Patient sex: M
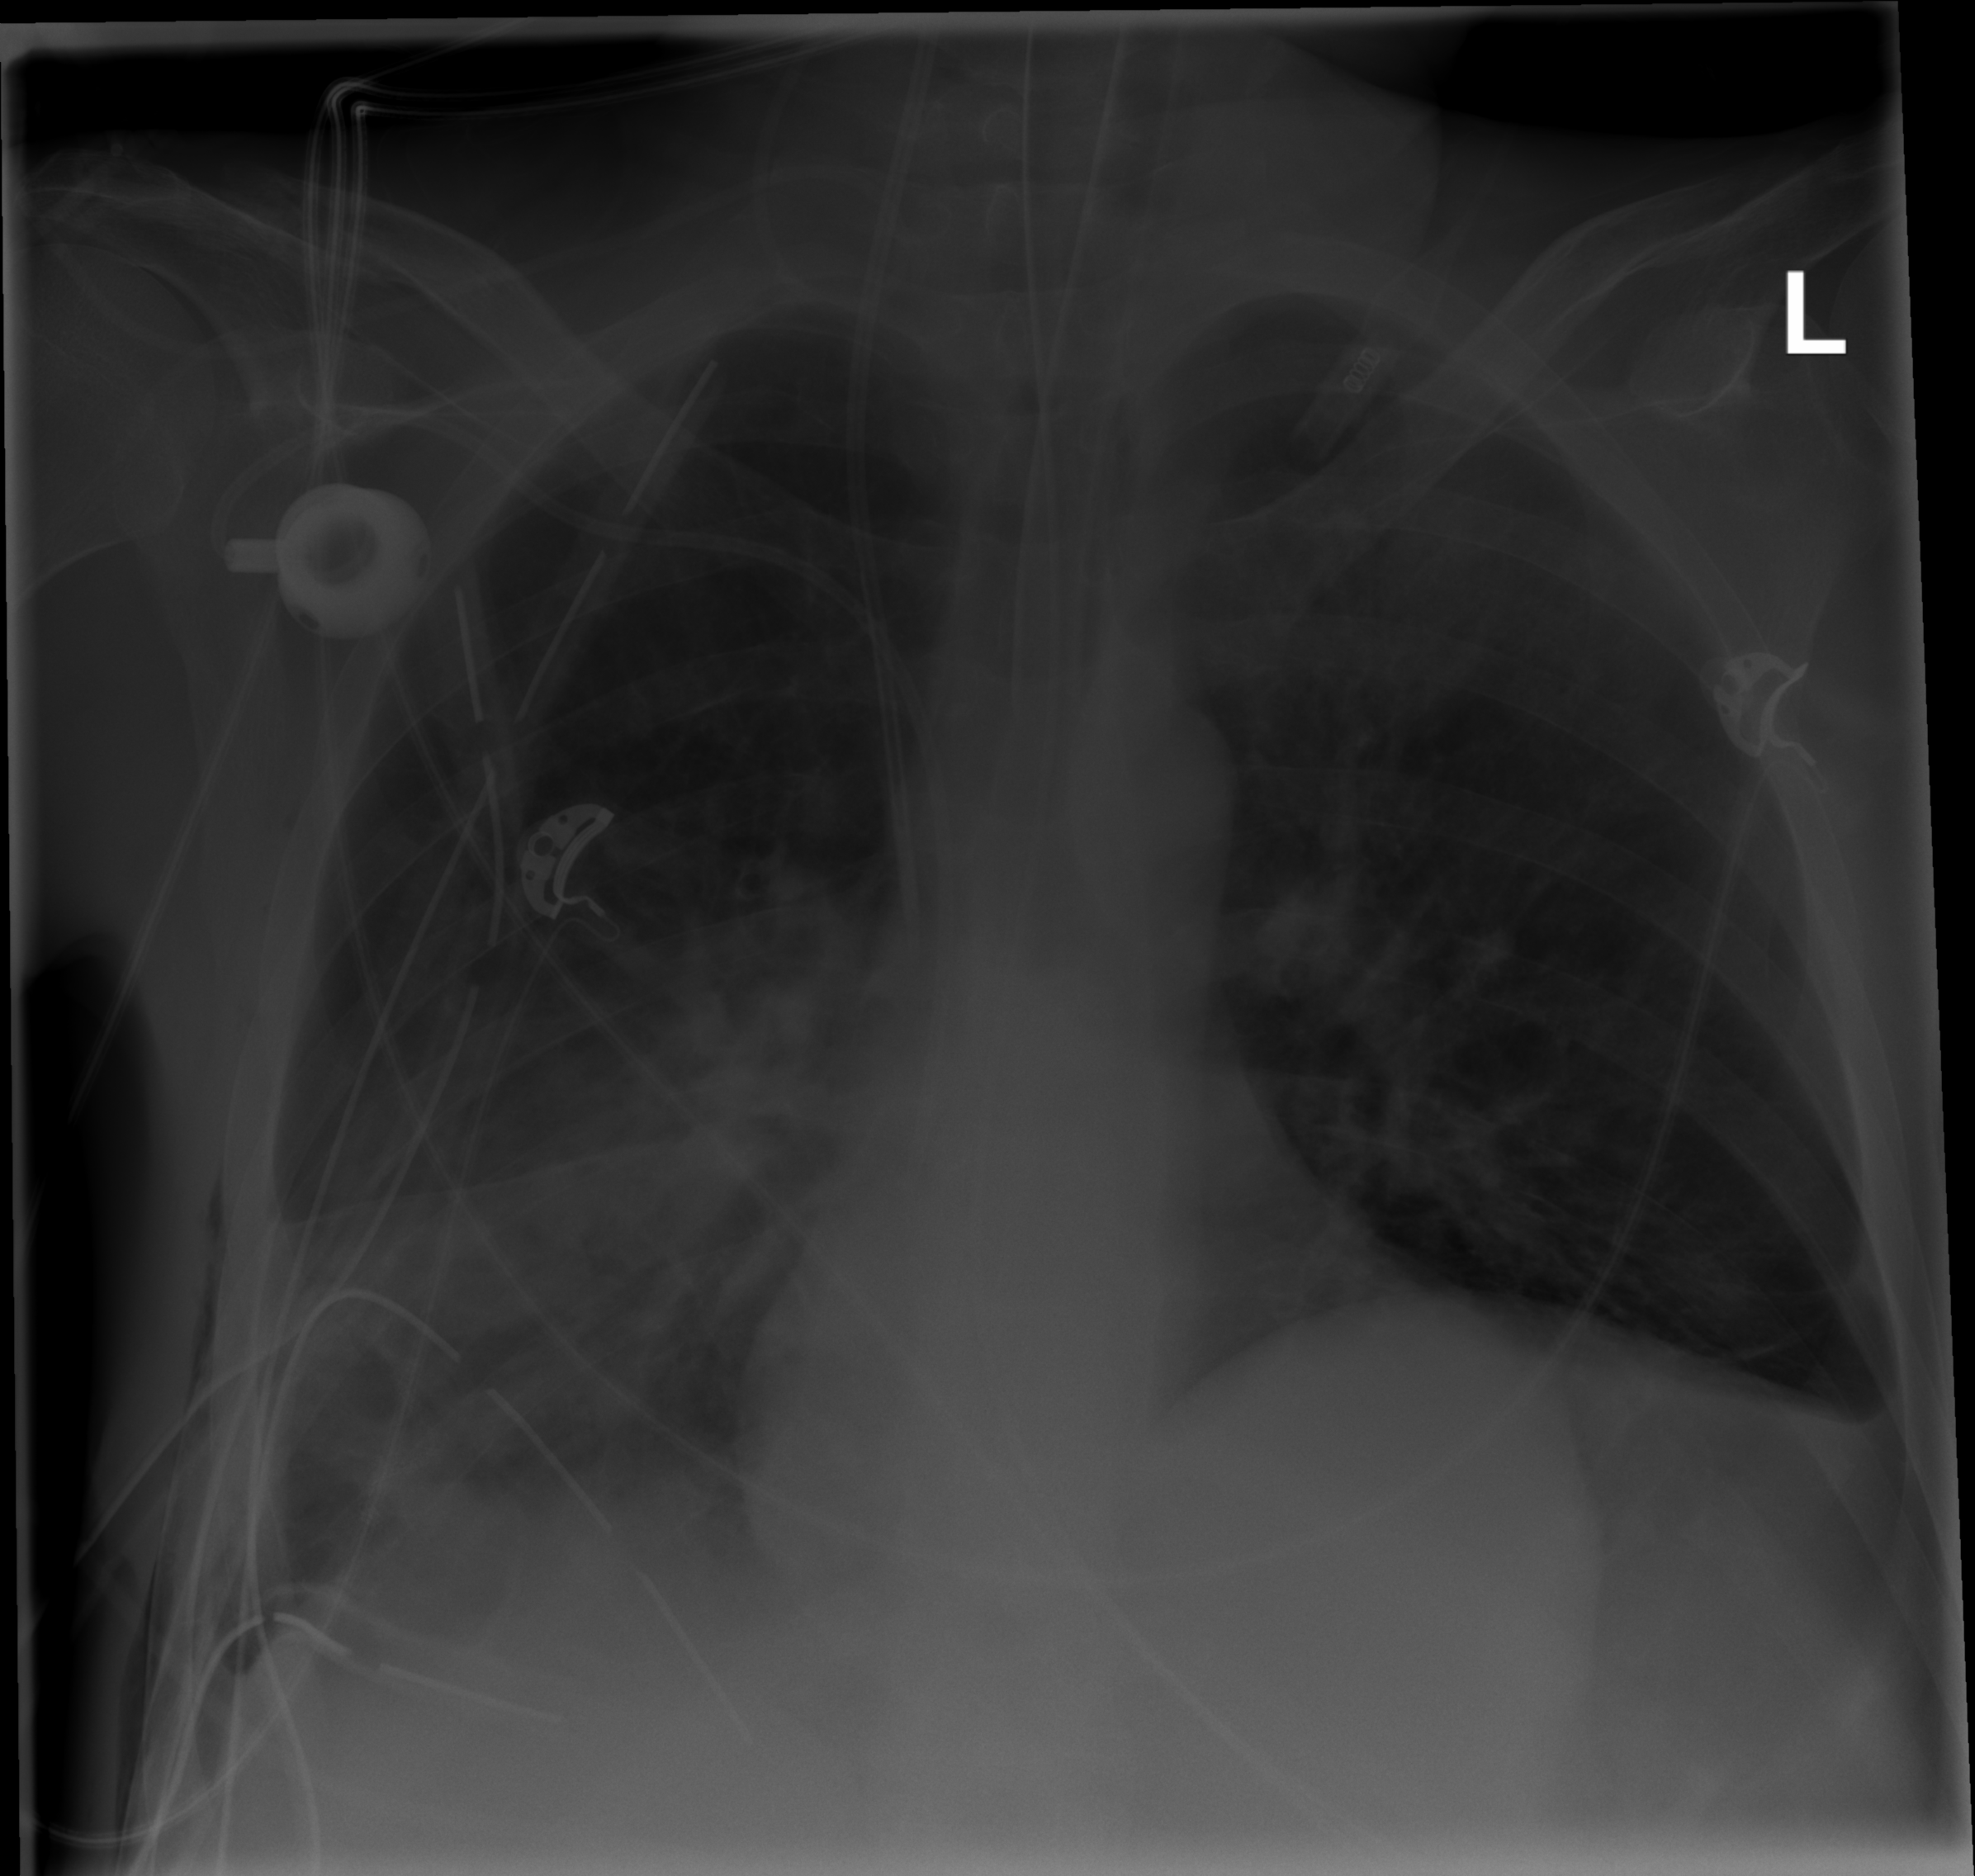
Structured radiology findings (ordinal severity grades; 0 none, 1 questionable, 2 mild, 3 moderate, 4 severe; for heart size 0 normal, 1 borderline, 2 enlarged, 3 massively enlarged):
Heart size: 0
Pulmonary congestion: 0
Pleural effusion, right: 2
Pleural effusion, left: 0
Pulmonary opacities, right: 0
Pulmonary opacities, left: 2
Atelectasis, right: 2
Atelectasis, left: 0